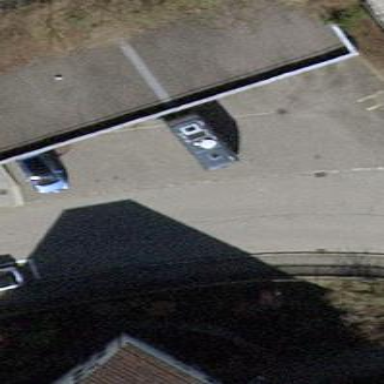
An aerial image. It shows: Garage building.